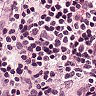
Metastatic tissue present: no